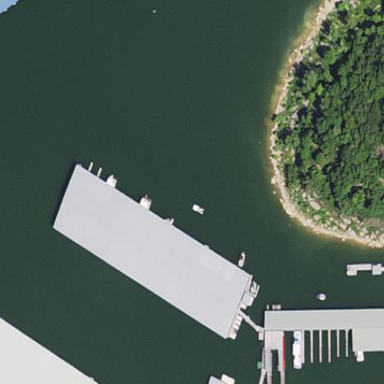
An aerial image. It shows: Boathouse building.